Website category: sports
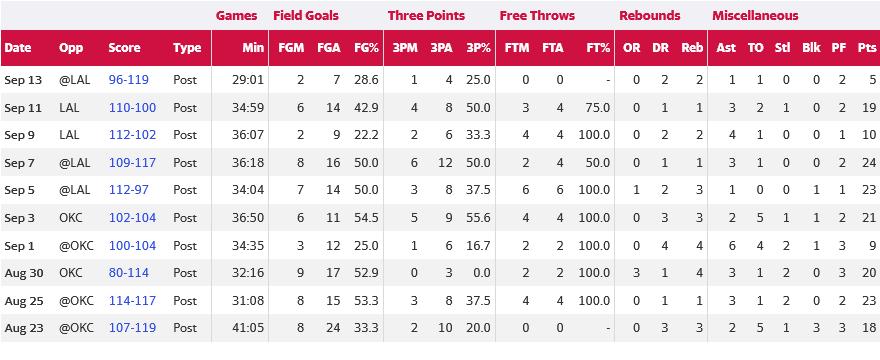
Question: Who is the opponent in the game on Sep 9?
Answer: LAL

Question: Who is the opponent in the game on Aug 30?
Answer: OKC

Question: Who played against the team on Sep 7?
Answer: LAL

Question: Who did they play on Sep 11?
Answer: LAL

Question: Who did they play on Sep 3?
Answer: OKC

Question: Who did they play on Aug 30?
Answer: OKC

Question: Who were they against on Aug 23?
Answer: OKC

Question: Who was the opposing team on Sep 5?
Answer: LAL

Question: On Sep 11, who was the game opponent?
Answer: LAL

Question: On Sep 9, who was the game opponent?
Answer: LAL

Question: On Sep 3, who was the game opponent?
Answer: OKC

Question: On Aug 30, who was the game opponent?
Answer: OKC

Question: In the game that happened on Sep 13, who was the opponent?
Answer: LAL

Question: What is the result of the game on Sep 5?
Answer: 112-97

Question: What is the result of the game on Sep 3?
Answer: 102-104

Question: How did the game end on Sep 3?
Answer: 102-104

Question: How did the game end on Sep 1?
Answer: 100-104

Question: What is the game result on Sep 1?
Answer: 100-104

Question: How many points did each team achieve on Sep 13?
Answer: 96-119

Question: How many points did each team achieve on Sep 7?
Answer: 109-117

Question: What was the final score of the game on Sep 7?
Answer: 109-117

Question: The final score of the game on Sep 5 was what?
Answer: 112-97

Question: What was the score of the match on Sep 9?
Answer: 112-102

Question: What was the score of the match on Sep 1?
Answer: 100-104

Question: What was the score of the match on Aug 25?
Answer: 114-117

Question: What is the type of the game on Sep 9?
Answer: Post

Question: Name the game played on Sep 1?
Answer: Post

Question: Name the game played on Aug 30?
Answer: Post

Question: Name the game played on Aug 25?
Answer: Post

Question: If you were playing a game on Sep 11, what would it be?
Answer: Post

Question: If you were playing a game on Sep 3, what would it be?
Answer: Post

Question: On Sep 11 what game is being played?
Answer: Post

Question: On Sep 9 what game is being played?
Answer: Post

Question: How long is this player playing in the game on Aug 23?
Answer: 41:05

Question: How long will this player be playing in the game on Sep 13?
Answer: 29:01

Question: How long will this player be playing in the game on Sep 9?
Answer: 36:07

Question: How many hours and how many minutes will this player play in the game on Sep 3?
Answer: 36:50

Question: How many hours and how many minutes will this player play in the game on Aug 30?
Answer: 32:16

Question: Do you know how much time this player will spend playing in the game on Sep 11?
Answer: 34:59

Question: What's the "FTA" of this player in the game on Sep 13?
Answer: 0

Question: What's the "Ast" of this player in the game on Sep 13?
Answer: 1

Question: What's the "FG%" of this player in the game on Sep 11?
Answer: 42.9

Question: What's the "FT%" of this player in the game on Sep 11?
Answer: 75.0

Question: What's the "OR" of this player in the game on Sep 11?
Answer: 0

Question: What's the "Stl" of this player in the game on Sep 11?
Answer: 1

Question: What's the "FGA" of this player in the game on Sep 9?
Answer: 9

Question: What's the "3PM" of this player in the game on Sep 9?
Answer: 2

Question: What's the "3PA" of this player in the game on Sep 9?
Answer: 6

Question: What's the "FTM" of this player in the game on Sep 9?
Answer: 4

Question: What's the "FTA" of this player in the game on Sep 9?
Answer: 4

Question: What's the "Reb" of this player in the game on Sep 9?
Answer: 2

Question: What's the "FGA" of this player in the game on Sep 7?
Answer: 16

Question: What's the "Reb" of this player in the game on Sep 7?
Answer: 1

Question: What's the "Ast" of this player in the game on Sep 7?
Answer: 3

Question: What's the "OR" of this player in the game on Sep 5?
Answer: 1

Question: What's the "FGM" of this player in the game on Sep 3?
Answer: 6

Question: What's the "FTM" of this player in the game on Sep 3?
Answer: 4

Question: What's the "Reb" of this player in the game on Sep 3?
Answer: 3

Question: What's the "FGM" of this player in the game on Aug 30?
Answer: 9

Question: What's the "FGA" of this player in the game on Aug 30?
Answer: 17

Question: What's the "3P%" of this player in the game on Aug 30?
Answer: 0.0

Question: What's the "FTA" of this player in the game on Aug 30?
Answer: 2

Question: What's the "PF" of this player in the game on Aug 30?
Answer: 3

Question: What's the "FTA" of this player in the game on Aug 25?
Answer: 4